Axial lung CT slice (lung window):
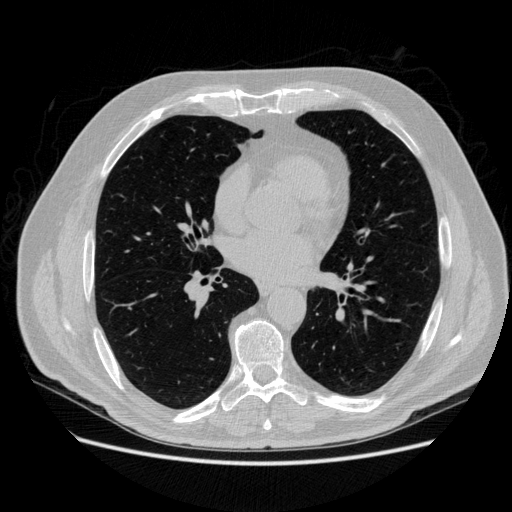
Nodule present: no